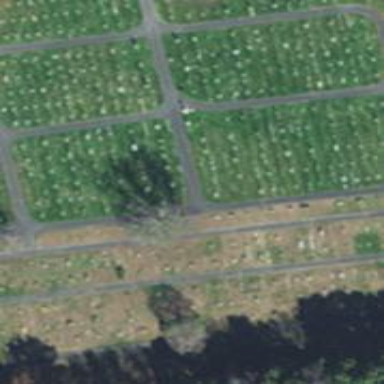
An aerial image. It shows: Cemetery.